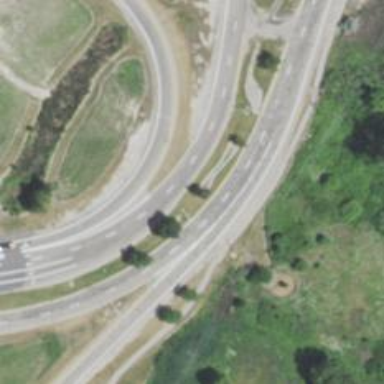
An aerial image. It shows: Primary link highway.